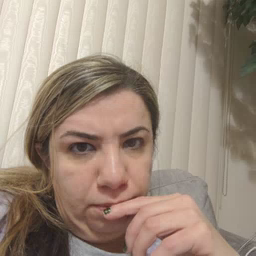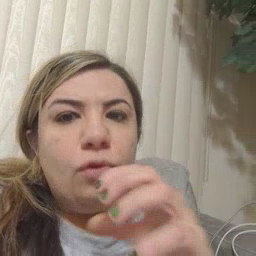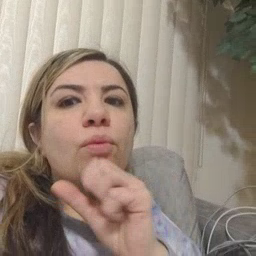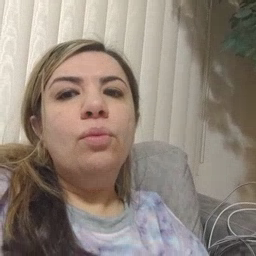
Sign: old